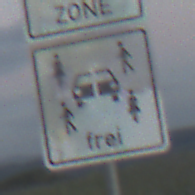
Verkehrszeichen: CarsharingfahrzeugeFrei
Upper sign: BeginnEingeschraenktesHalteverbotZone
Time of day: SunriseSunset
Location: Outdoor (Nature)
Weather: PartlyCloudy
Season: NotSpecified
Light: Natural